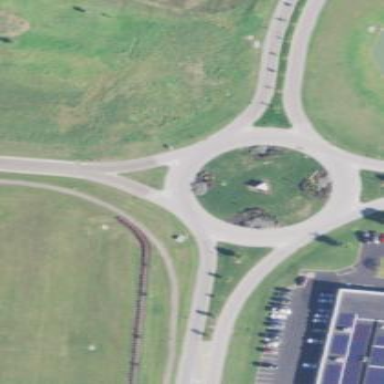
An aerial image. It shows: Tertiary road with asphalt surface leading to roundabout junction.